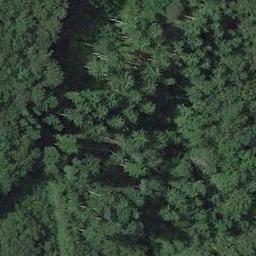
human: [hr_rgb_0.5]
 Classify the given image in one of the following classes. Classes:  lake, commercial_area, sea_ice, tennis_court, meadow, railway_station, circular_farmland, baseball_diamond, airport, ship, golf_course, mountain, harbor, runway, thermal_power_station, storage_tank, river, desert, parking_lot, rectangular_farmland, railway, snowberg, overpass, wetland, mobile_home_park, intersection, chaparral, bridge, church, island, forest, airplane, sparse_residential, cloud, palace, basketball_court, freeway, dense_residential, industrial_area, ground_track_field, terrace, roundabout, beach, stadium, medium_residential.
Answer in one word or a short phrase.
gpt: forest